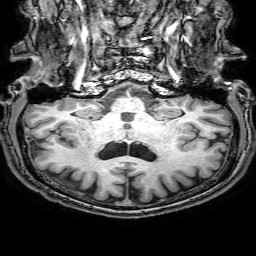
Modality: T1w
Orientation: sagittal
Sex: male
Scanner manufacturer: philips
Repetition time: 0.008135 s
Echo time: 0.00372 s